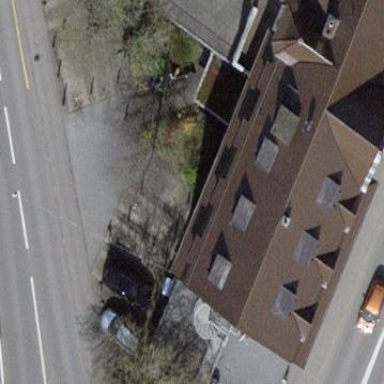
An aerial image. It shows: Fast food restaurant located in building.